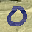
Label: 0